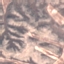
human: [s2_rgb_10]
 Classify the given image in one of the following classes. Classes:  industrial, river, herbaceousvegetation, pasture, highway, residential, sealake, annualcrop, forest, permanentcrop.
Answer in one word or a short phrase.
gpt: HerbaceousVegetation